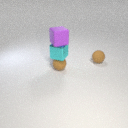
small purple rubber cube above small brown rubber sphere